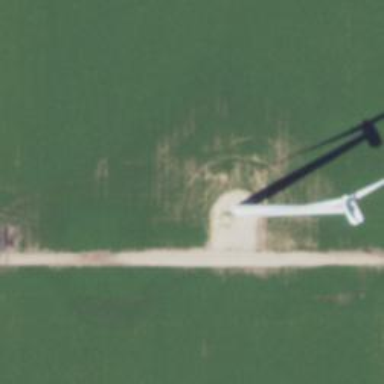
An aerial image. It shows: Wind generator powered by horizontal axis wind turbine.